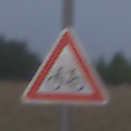
Verkehrszeichen: RadverkehrRechts
Umgebung: Outdoor, Nature
Tageszeit: SunriseSunset
Wetter: Overcast
Licht: Natural
Jahreszeit: NotSpecified
Kontrast: LowContrast